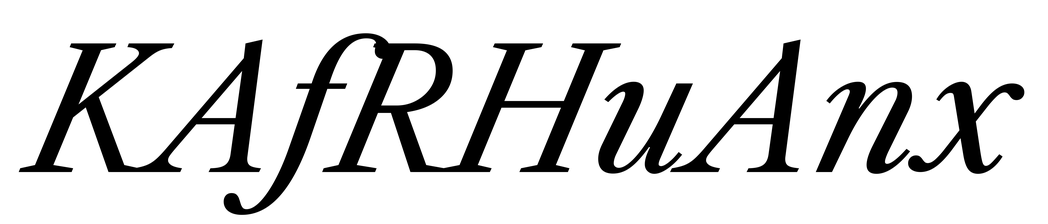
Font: LibreCaslonText-Italic_Italic